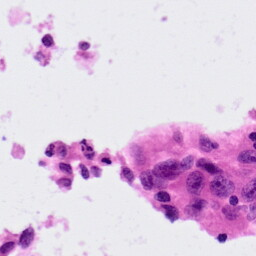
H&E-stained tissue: Lung